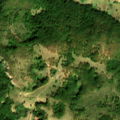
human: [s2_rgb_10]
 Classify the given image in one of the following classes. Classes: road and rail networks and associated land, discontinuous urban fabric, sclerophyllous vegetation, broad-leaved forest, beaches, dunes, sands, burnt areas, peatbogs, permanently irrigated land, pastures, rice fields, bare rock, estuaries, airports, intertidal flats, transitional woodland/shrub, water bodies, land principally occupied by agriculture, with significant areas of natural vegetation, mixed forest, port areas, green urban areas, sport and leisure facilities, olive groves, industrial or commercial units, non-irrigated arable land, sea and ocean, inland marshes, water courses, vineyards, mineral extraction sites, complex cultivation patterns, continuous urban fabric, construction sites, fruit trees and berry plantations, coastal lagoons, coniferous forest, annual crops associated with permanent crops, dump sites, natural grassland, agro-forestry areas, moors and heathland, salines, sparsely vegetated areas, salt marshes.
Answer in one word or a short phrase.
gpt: pastures, broad-leaved forest, transitional woodland/shrub